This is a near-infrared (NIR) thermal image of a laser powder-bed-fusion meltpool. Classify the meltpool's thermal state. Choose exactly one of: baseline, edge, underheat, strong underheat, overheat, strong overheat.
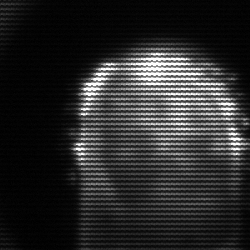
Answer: baseline